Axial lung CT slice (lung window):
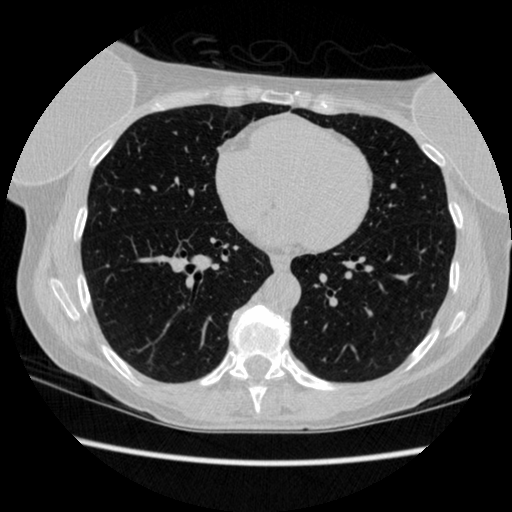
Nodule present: no